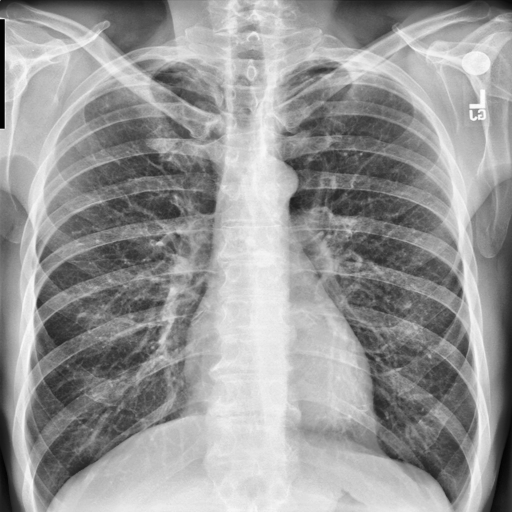
Finding: NORMAL